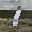
Label: 1